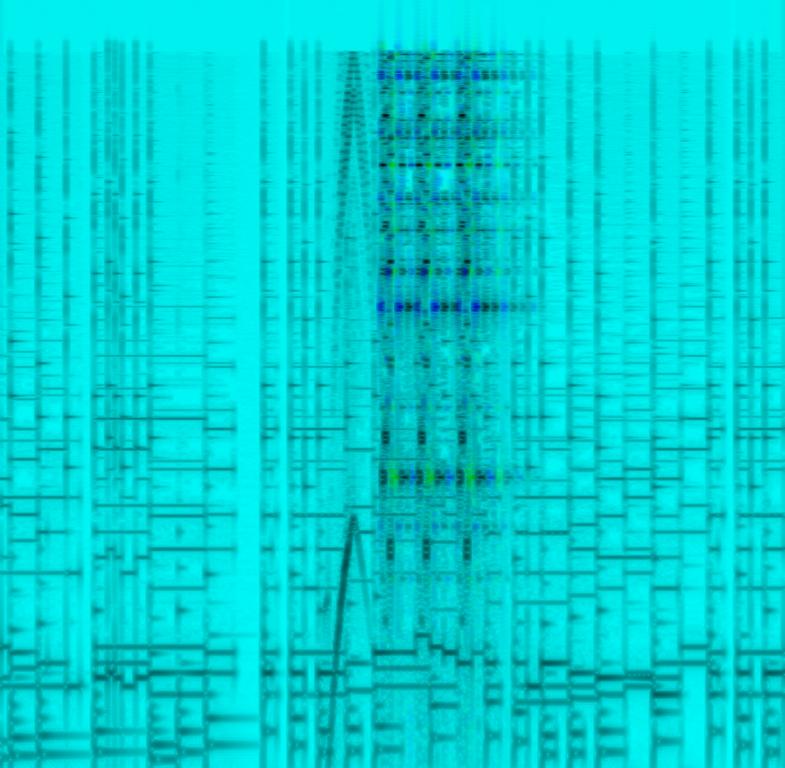
The instrumental music features a repetitive melody played by a not so sophisticated electronic sound. The accompaniment consists of electronic sounds of the same quality. The music is most likely background music for an early video game.